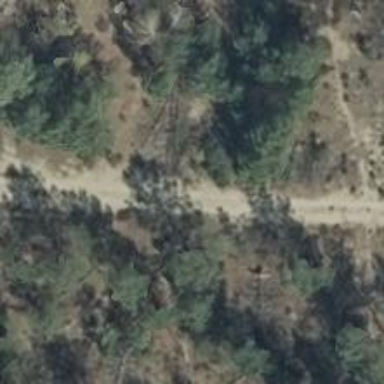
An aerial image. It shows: Dirt track road with grade 4 track type.